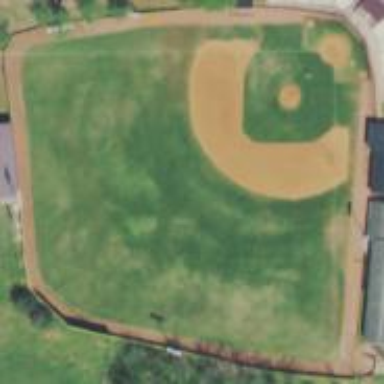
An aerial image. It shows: Baseball pitch for leisure land activities.